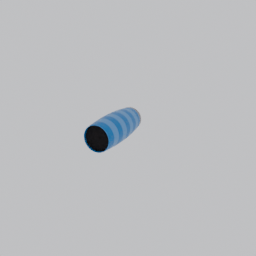
Label: decoration